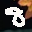
Label: 8